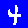
Digit: 4